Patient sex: M
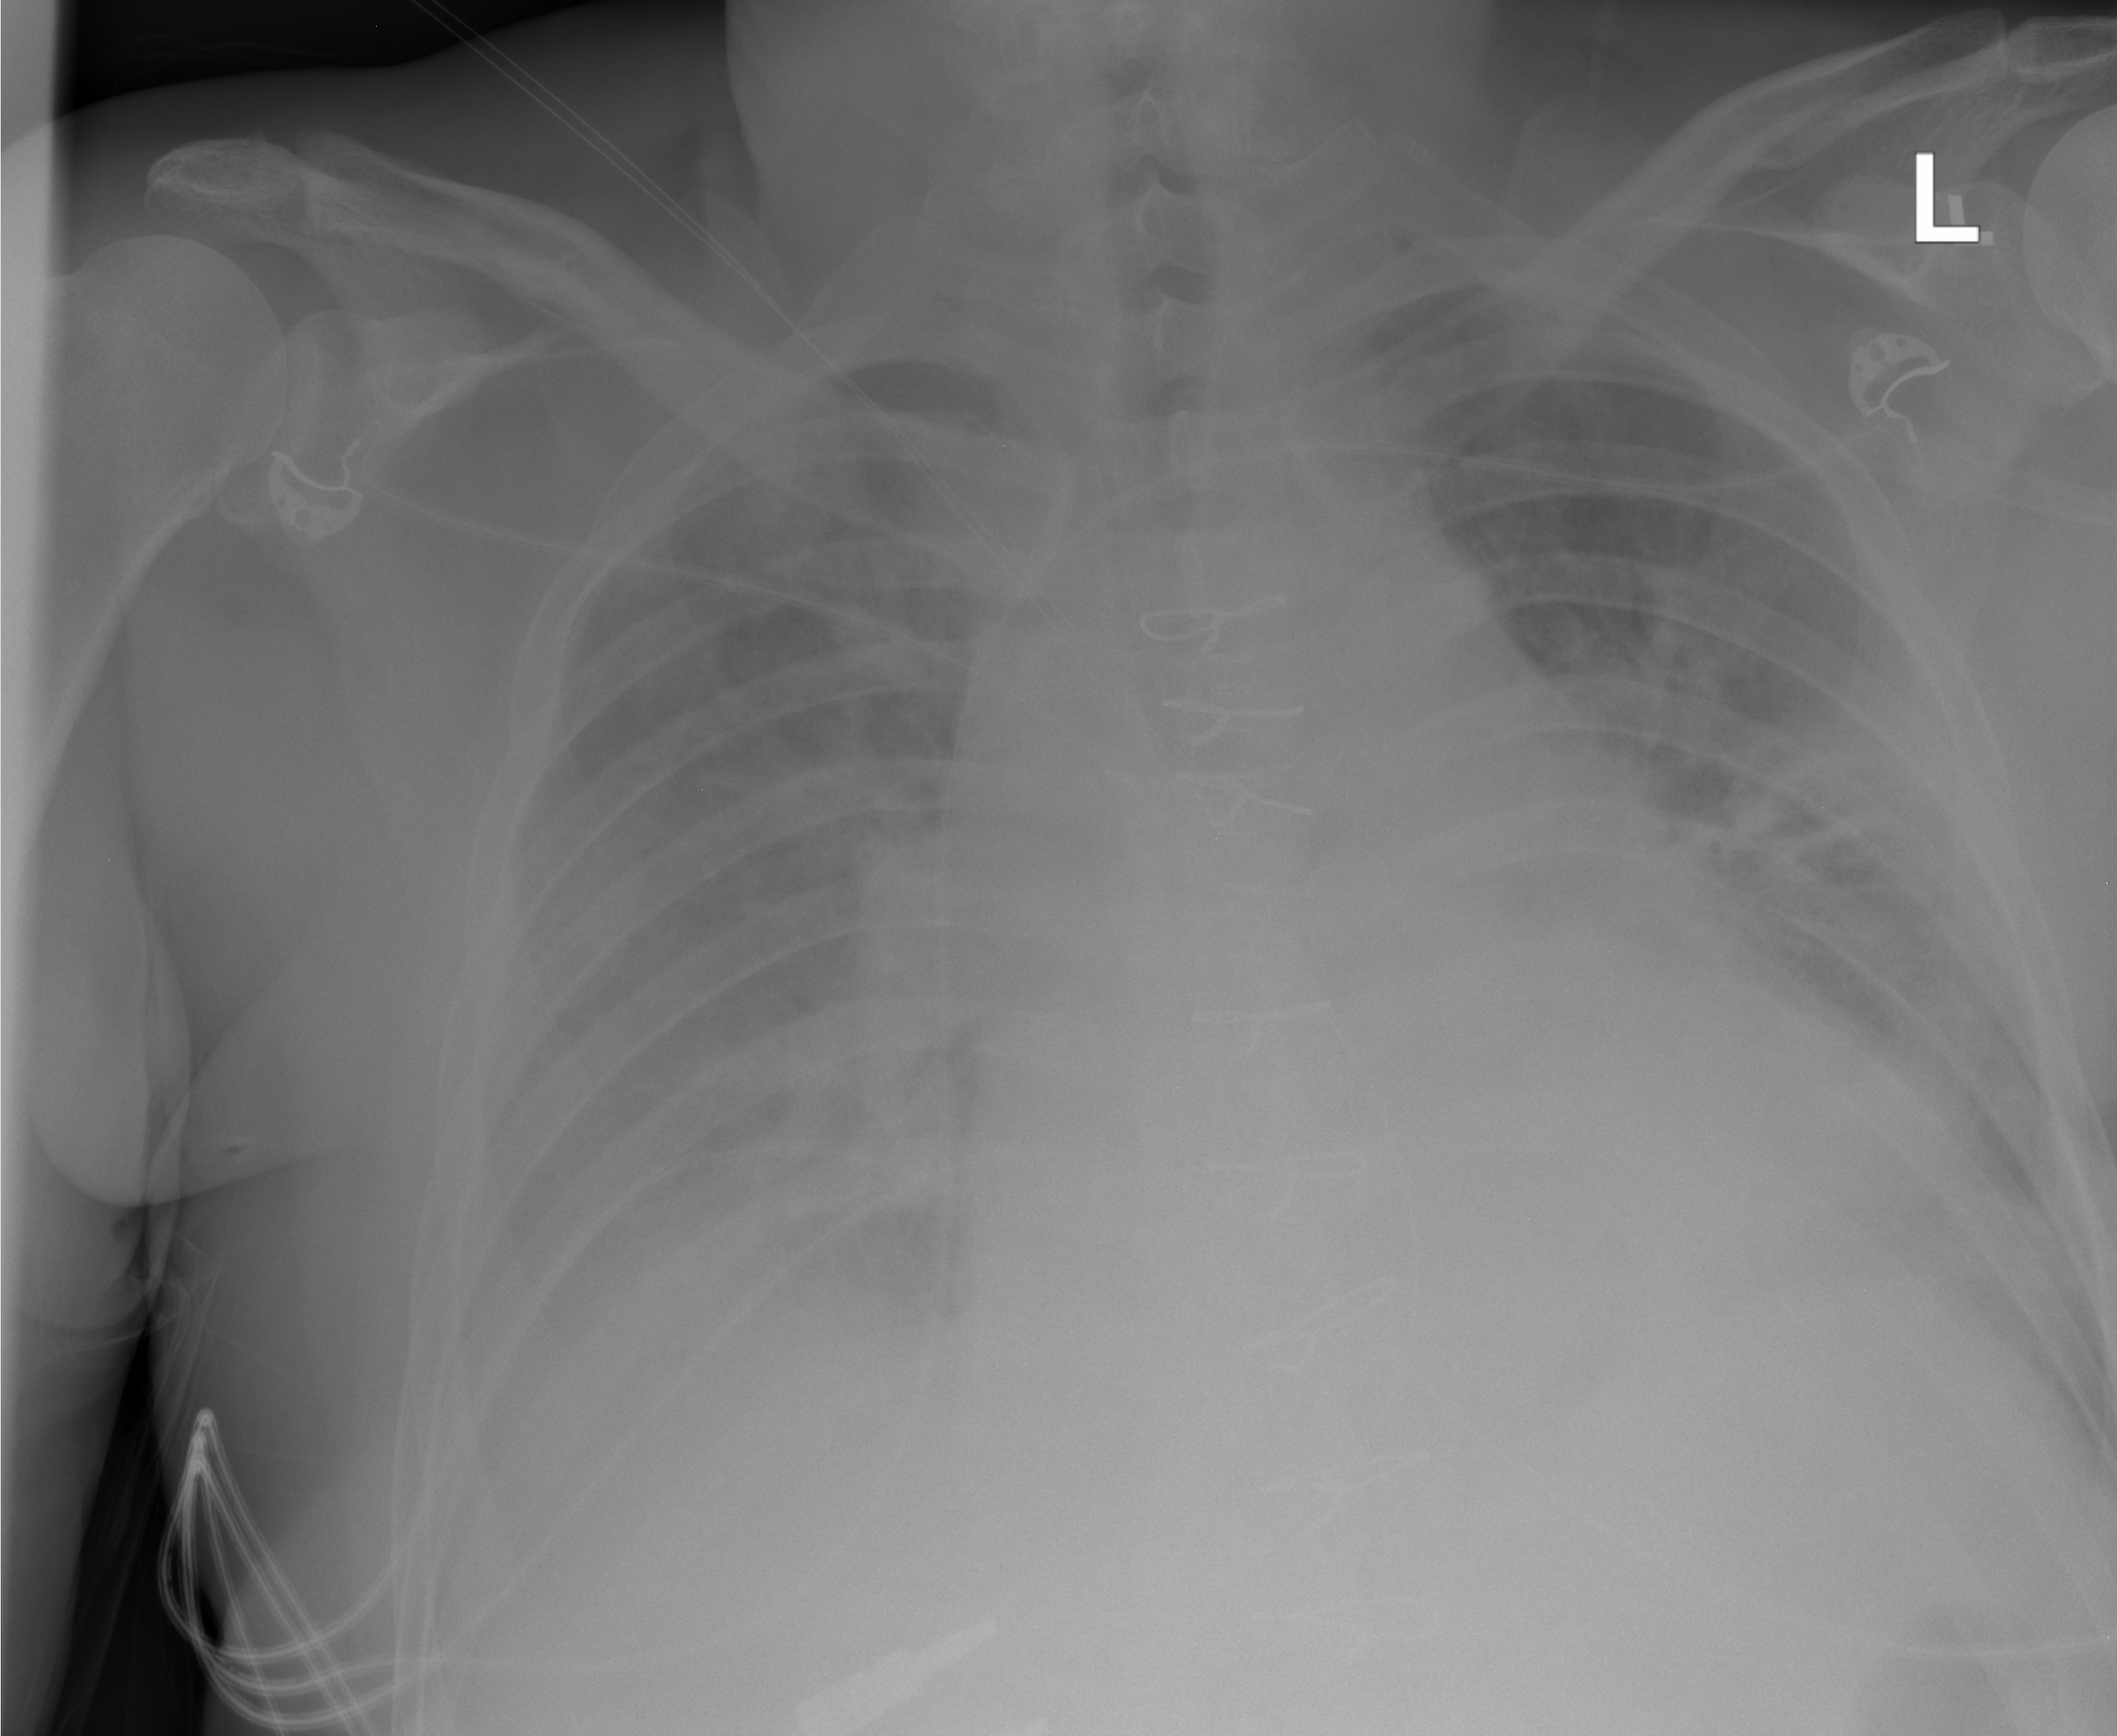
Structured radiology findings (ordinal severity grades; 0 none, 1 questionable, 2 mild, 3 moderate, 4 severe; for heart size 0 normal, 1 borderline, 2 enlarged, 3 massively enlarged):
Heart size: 2
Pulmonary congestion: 3
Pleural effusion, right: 2
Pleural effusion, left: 2
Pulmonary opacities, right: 2
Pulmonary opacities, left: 2
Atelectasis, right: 2
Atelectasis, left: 2